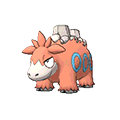
Pok\u00e9mon: camerupt